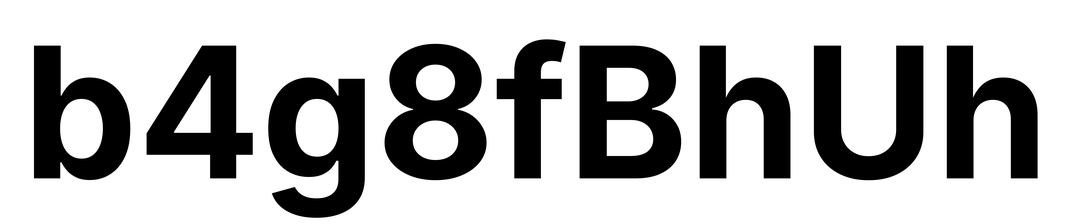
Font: Inter_Bold